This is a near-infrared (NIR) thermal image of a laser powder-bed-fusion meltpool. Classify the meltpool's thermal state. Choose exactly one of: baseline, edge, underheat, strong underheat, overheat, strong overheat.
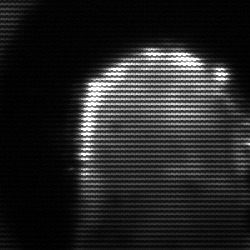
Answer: baseline